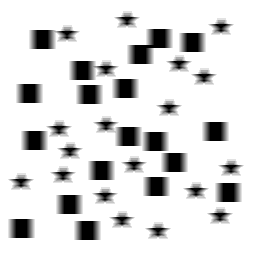
Squares: 19
Triangles: 0
Stars: 19
Total shapes: 38